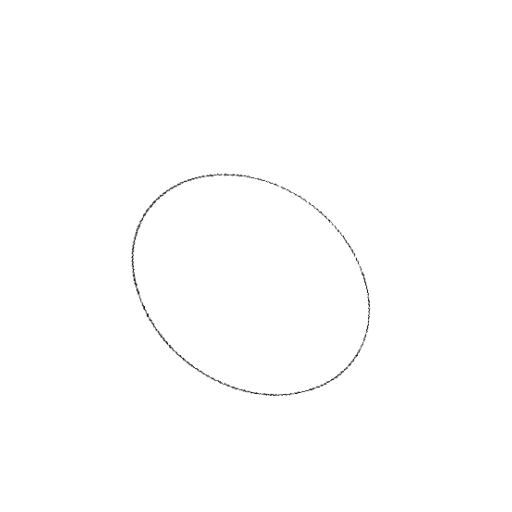
Crossing number: 0